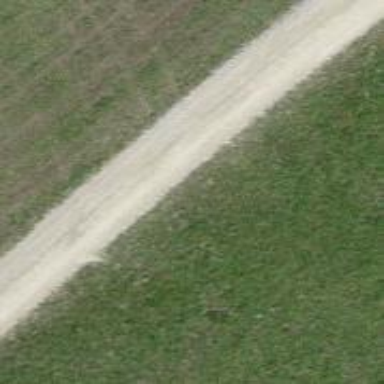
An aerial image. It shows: Track with grade 2 tracktype.